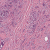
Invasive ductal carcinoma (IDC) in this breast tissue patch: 1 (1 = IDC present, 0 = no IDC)